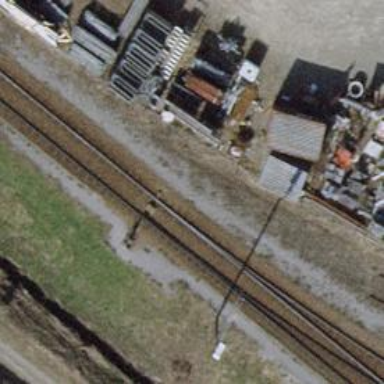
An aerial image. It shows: Single-track electrified railway with contact line. It is spur line for service.